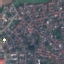
Label: Residential